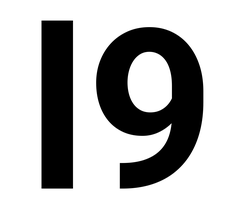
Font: Roboto_Bold